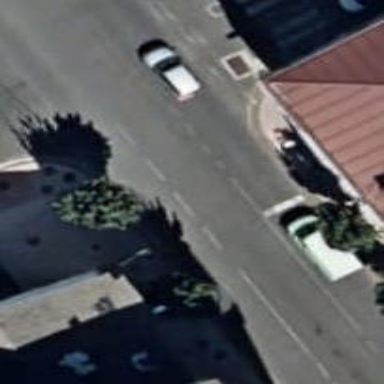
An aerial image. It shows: Road with traffic signals.